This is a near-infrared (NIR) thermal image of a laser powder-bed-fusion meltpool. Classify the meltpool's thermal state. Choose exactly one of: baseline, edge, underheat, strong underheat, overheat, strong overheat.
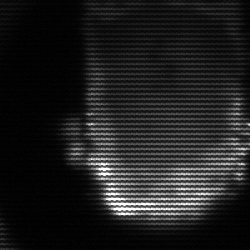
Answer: baseline